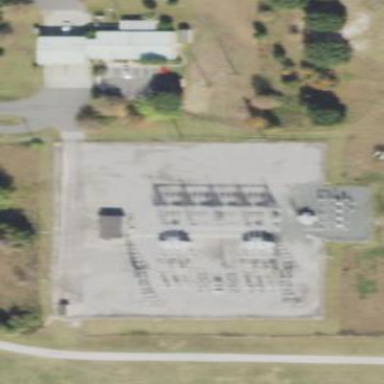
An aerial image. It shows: Power substation with transmission level designation. It is enclosed by fence.